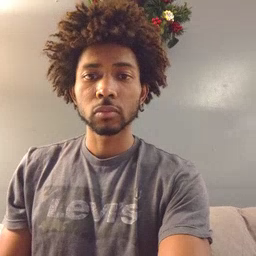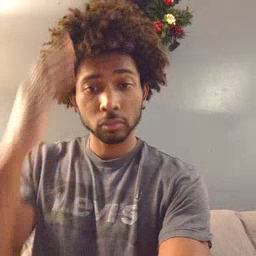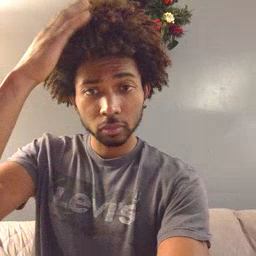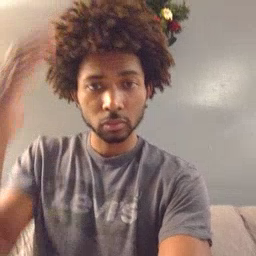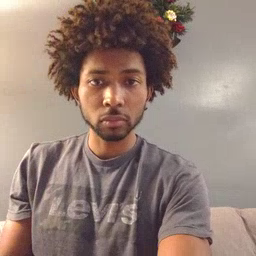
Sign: hat